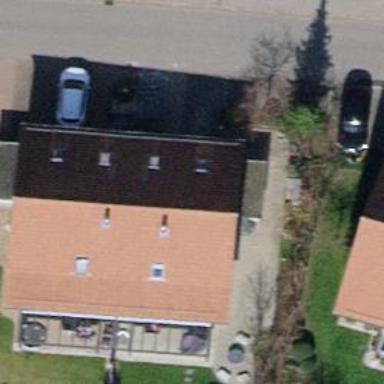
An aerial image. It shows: Semidetached house with gabled roof.